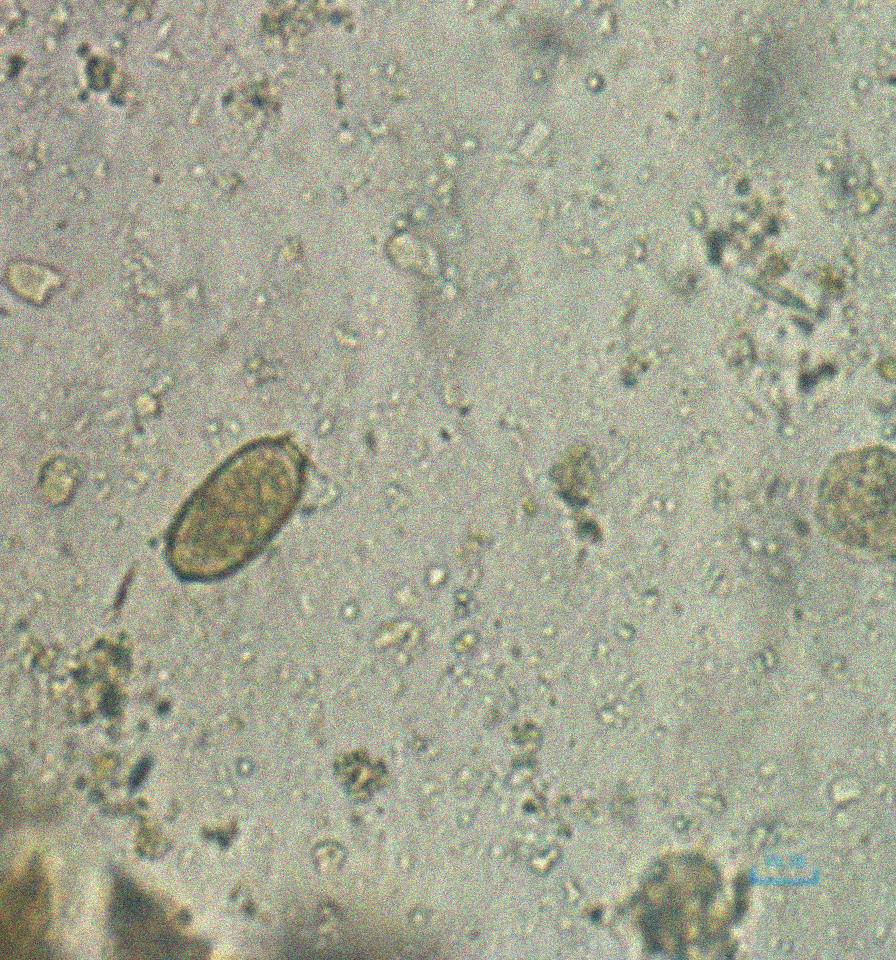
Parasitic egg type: Capillaria philippinensis